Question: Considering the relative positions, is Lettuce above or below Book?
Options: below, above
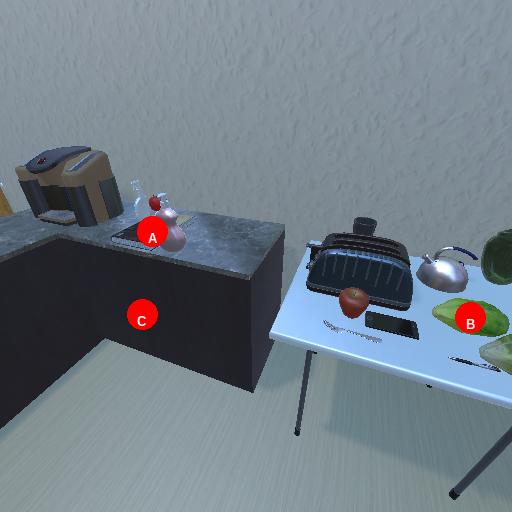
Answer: below